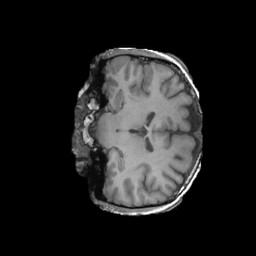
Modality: T1w
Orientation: coronal
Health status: ill
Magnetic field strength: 3 T